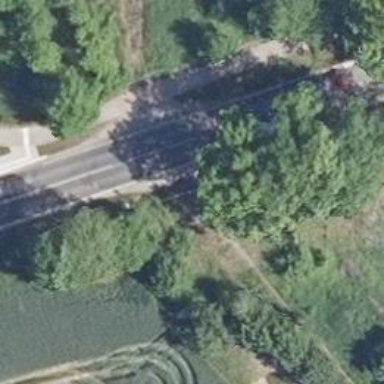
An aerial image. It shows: Secondary road with asphalt surface.